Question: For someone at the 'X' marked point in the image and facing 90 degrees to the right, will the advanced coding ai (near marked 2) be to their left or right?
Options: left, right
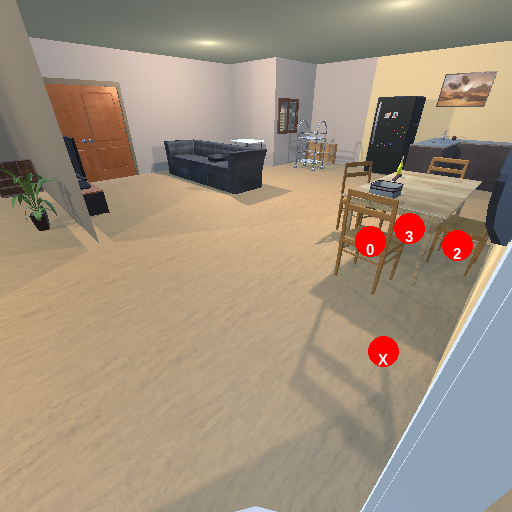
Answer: left